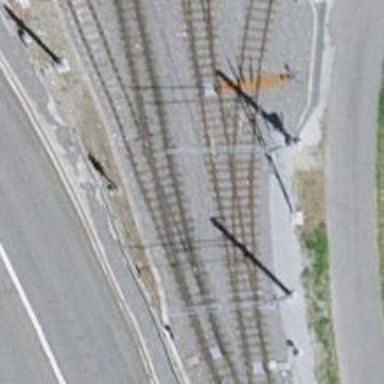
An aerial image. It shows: Narrow-gauge railway yard with electrified tracks featuring contact line.